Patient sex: F
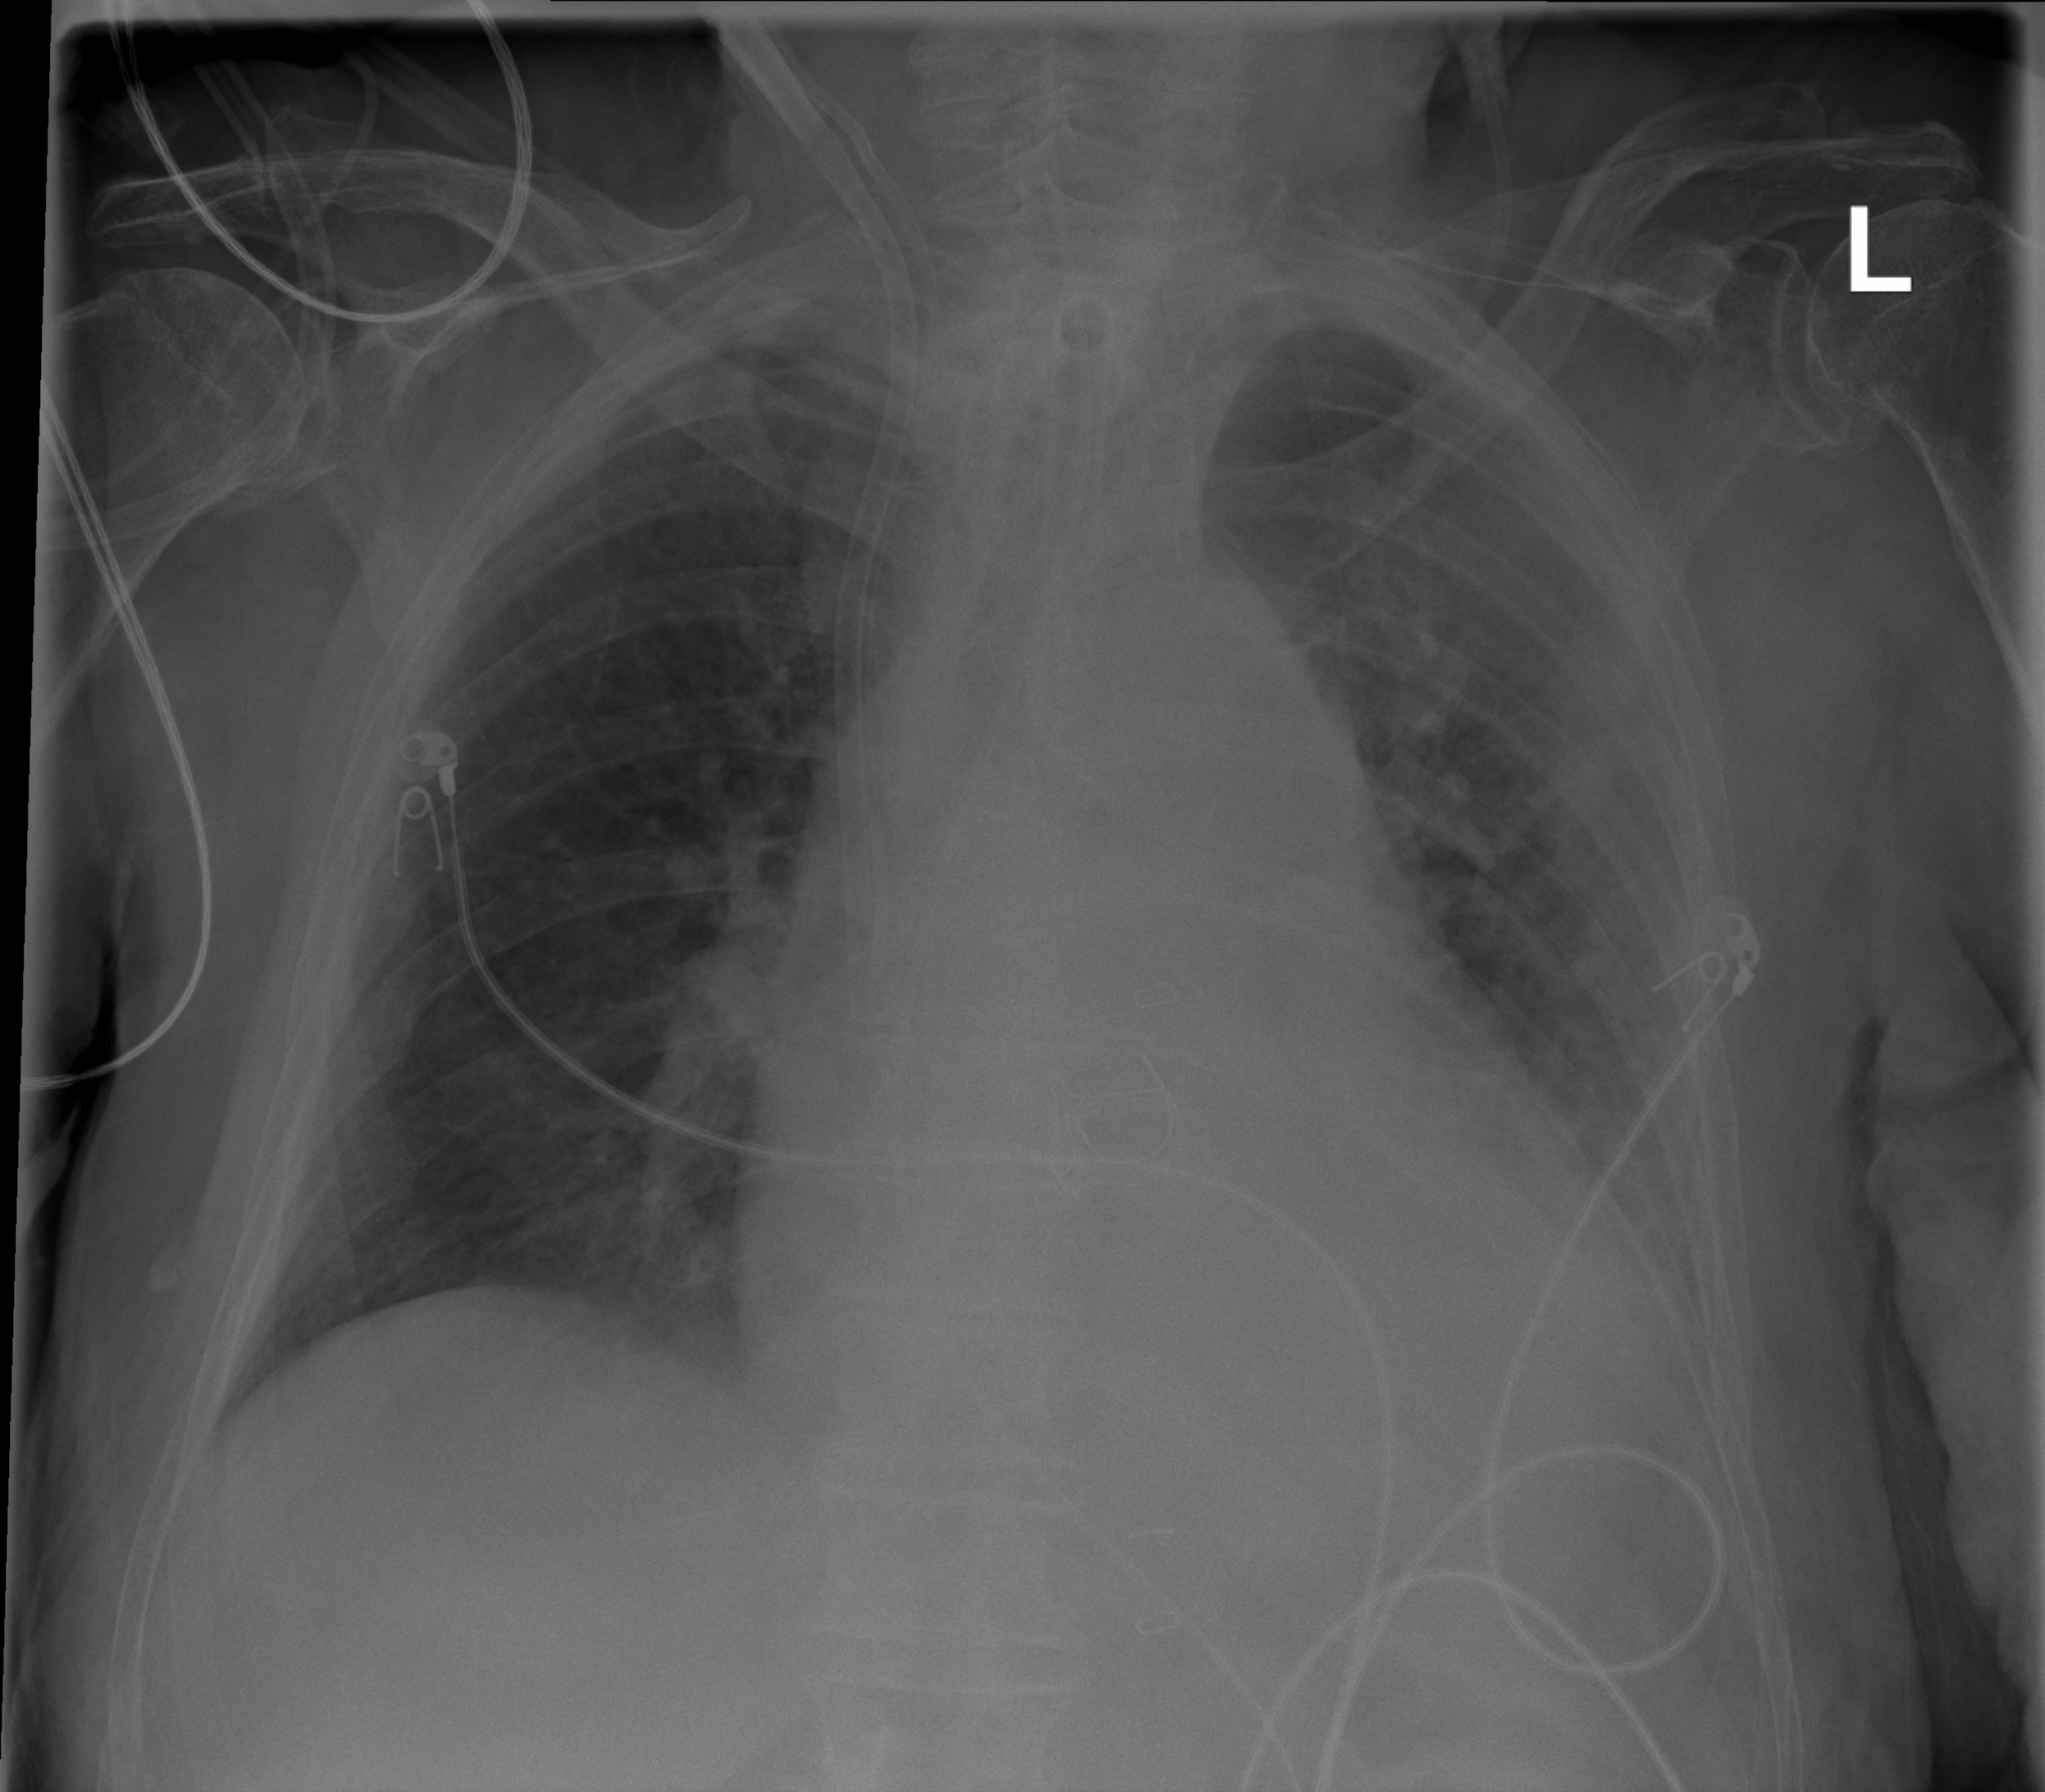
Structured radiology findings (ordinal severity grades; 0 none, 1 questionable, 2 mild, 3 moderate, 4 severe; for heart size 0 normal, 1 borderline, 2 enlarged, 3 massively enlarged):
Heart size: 2
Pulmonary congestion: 2
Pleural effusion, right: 1
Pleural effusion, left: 2
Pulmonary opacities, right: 0
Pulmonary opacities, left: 2
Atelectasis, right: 2
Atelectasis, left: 2